Interaction volume radius: 10 \u00c5
Interaction volume height: 10 \u00c5
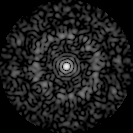
Disorder parameter: 0.8256